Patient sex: M
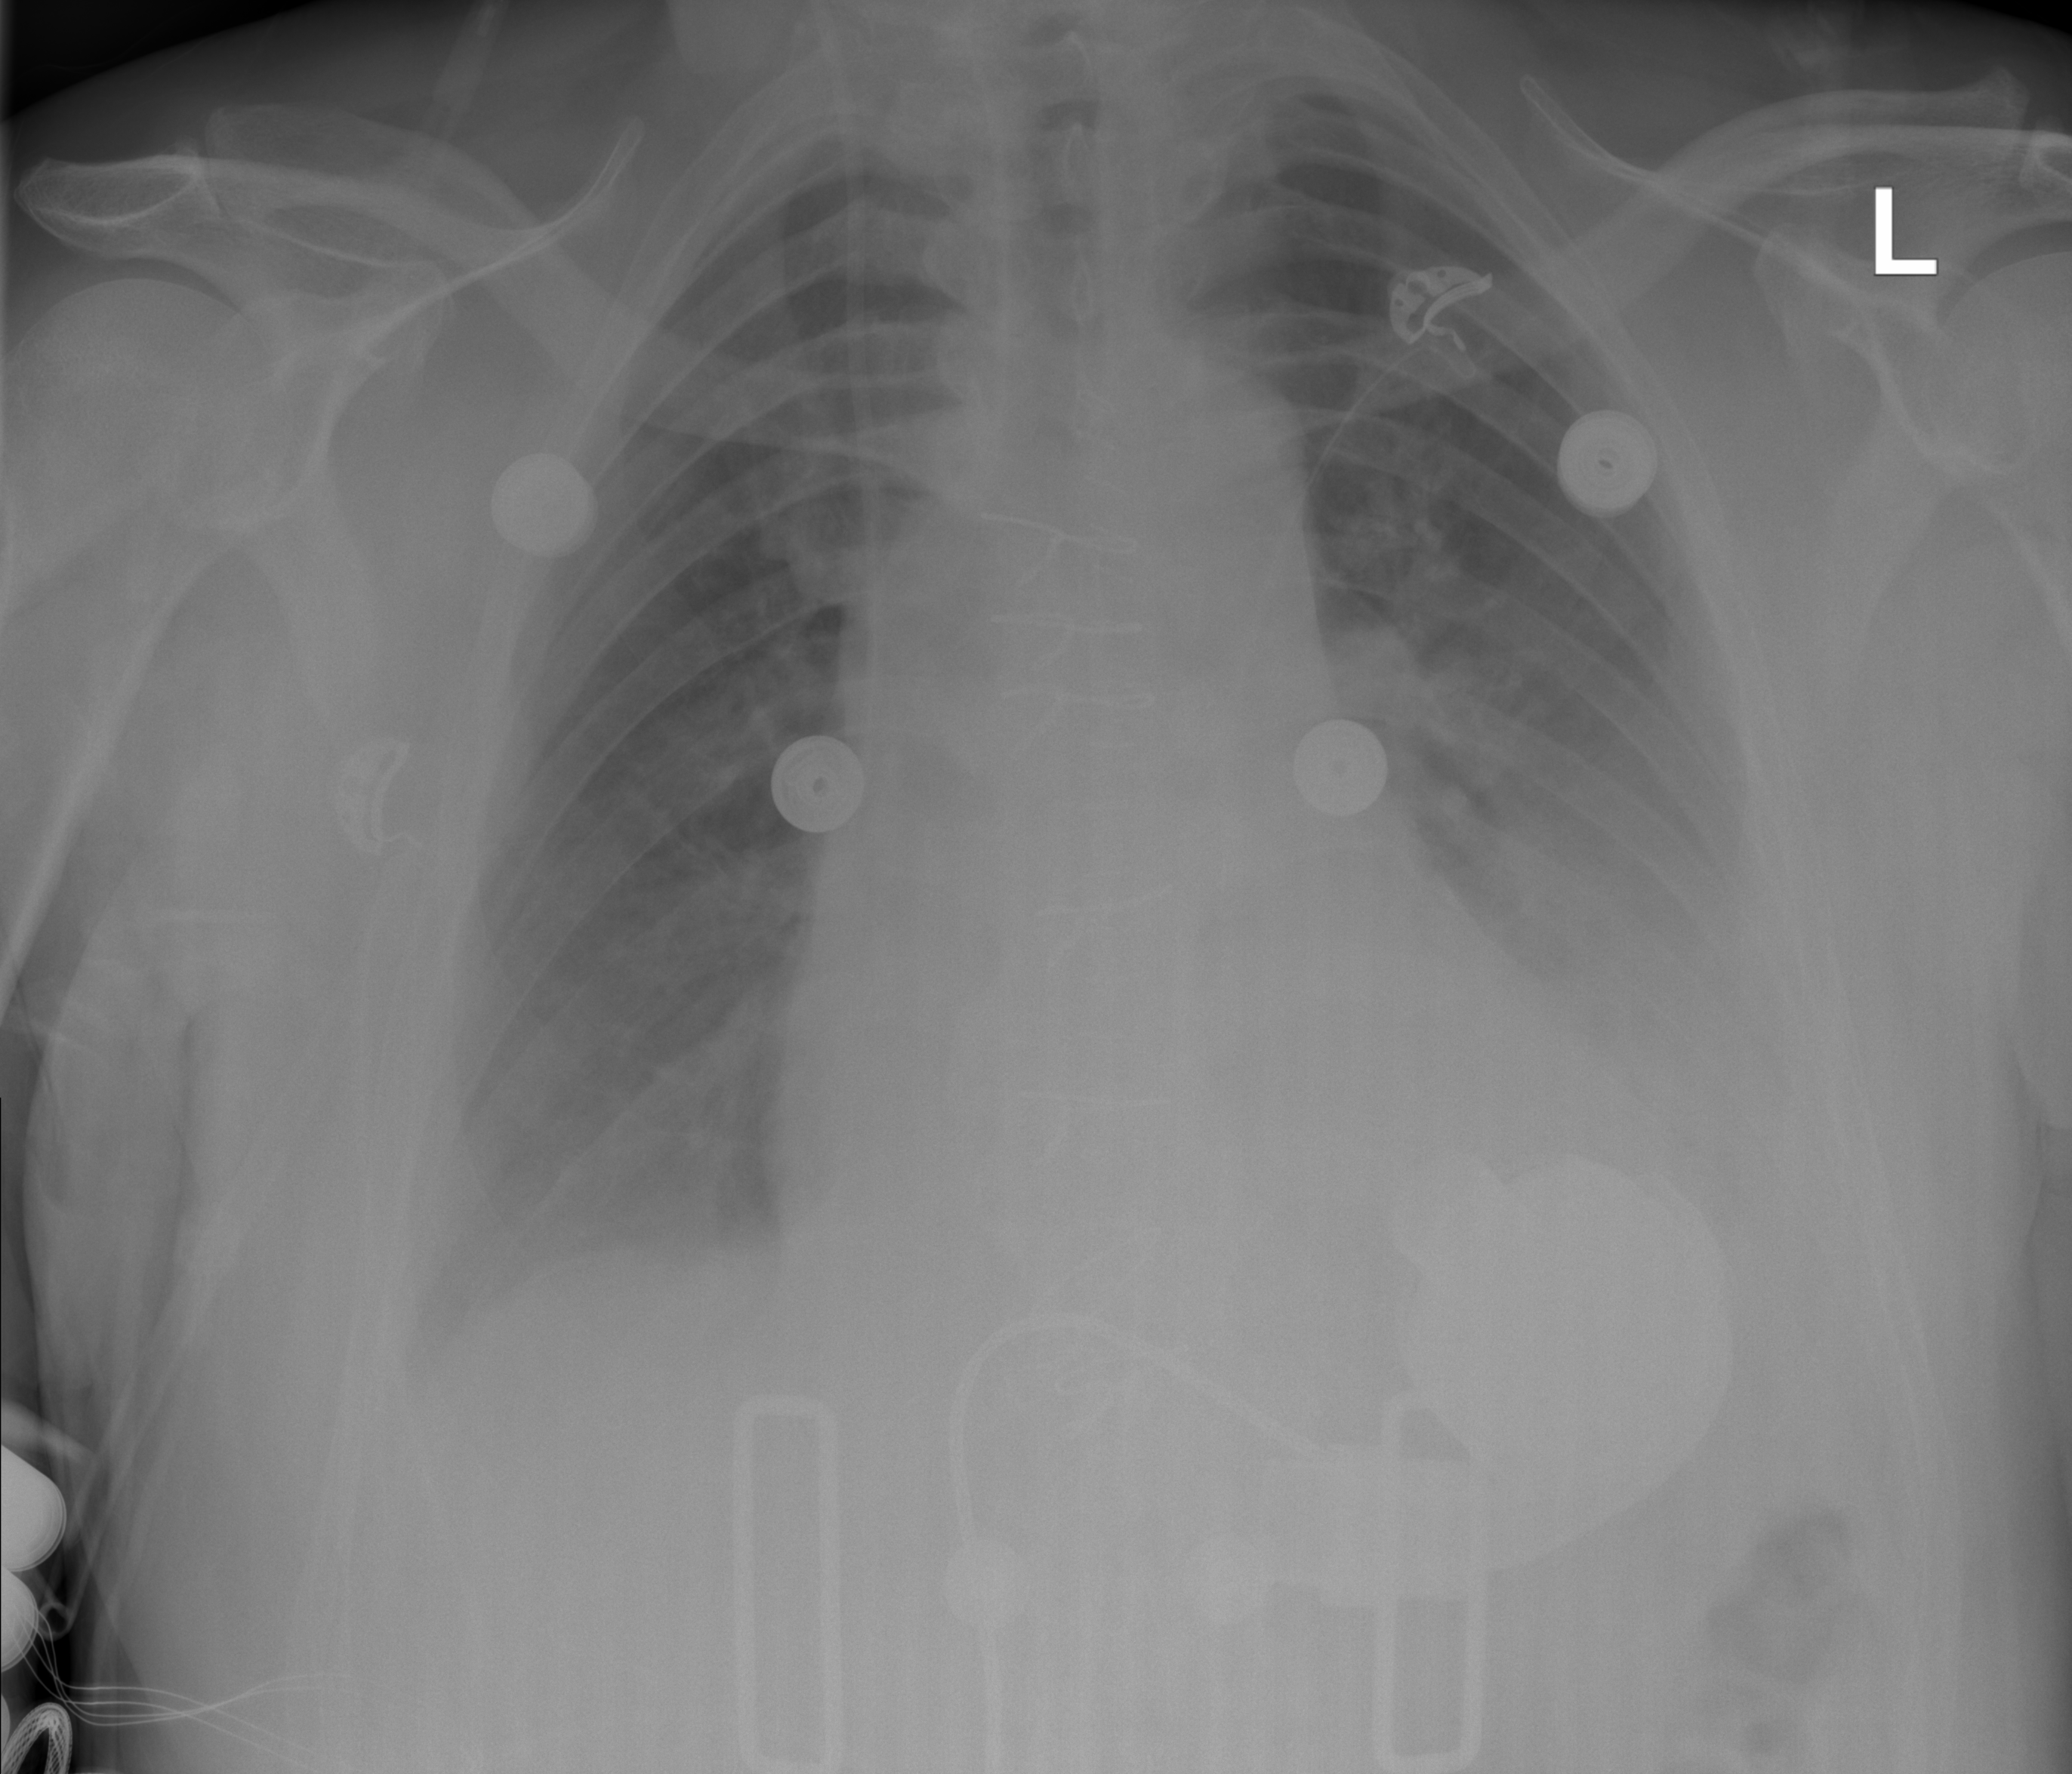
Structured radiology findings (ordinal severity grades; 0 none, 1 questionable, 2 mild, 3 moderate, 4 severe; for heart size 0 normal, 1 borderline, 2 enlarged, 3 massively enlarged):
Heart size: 1
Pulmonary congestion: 2
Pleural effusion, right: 0
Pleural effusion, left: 2
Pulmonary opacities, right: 0
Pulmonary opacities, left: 0
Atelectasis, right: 0
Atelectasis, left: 2